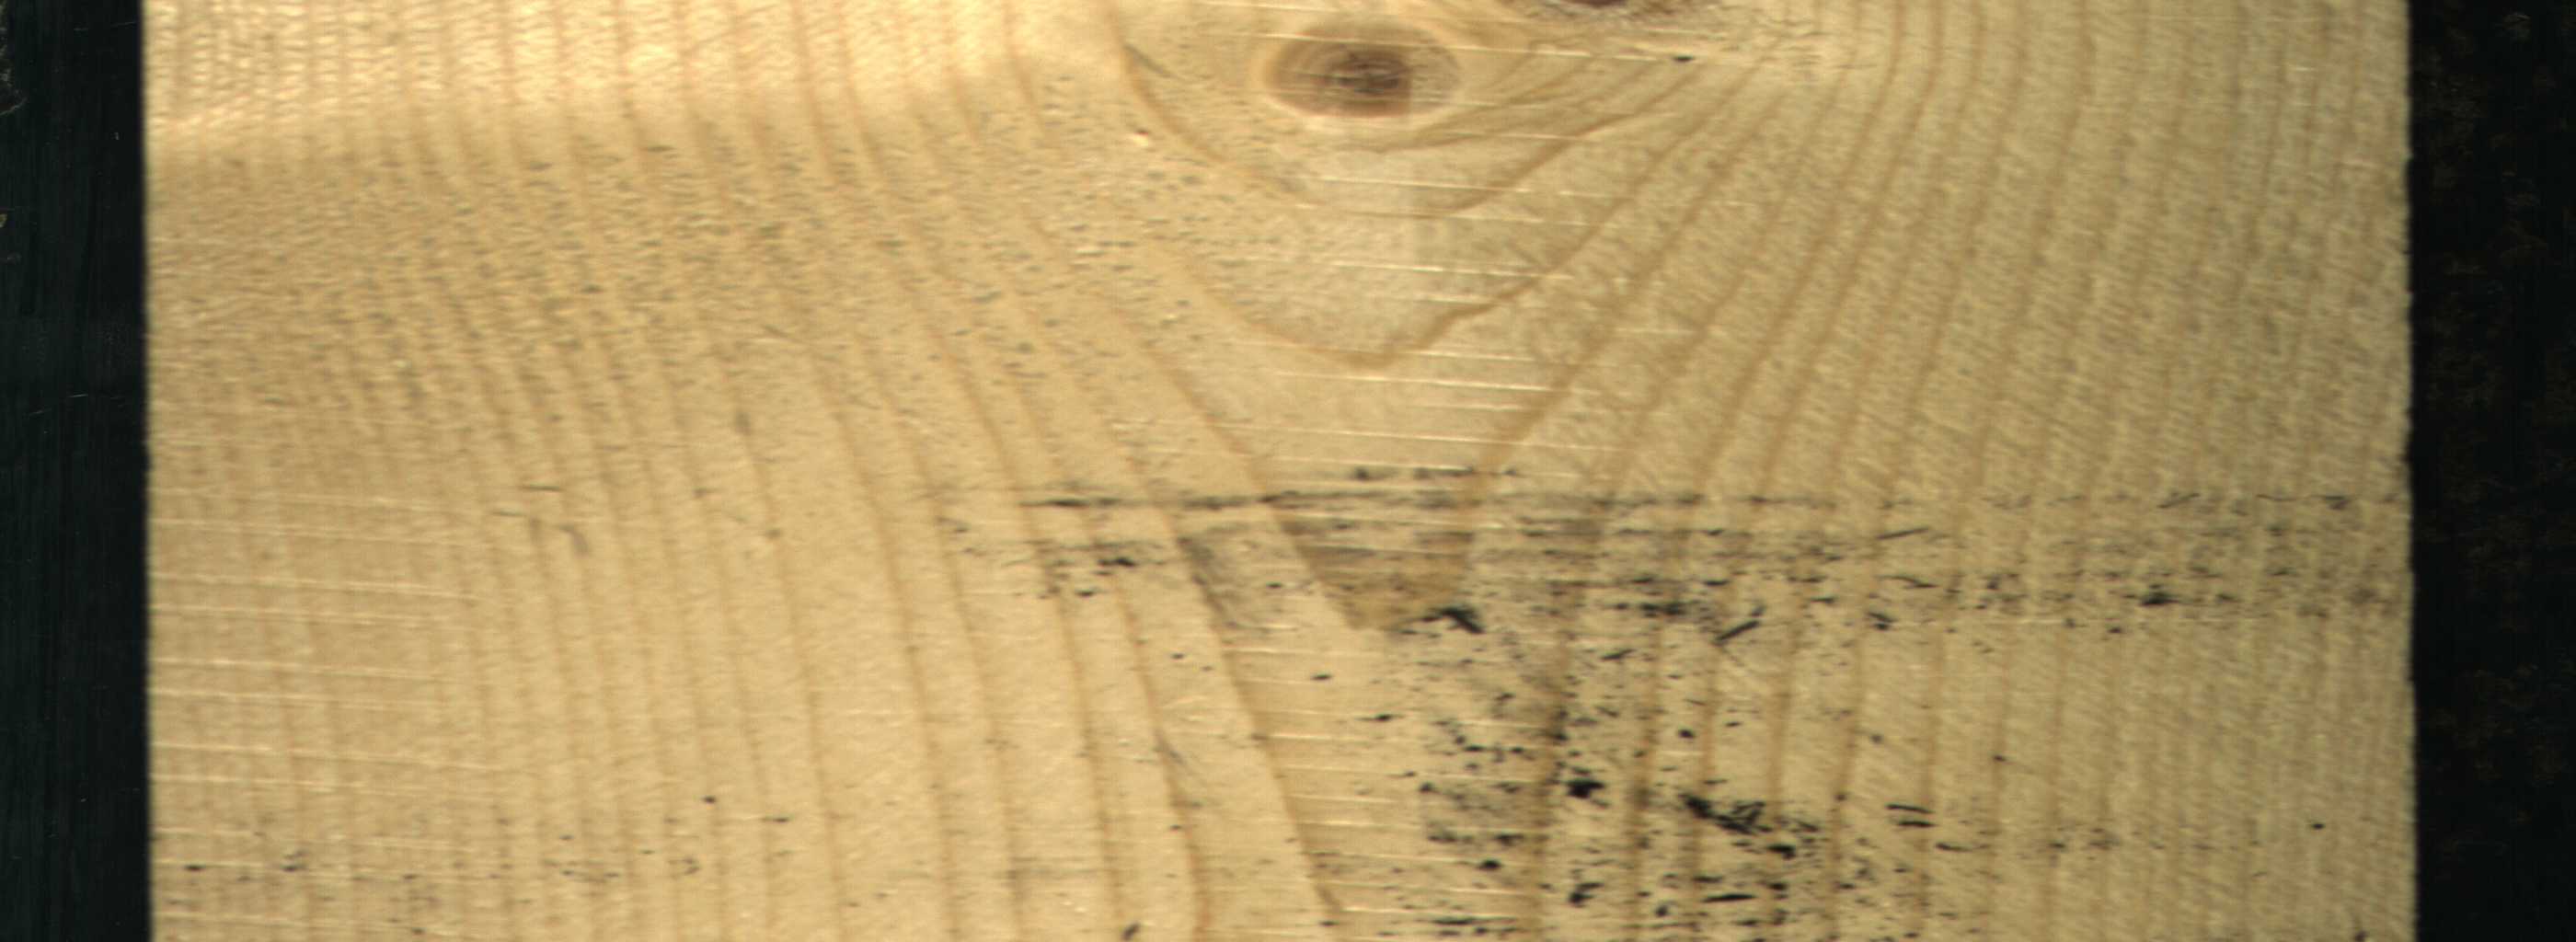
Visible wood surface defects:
Live_Knot